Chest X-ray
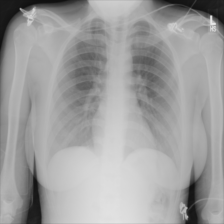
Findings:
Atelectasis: negative
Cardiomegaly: negative
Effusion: negative
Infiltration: negative
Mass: negative
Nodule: negative
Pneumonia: negative
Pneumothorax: negative
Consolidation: negative
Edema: negative
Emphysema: negative
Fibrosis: negative
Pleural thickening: negative
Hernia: negative